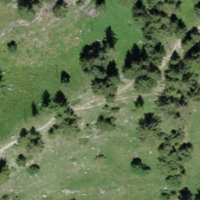
EUNIS habitat code: 23
Species observed at this site:
Lophophanes cristatus
Nucifraga caryocatactes